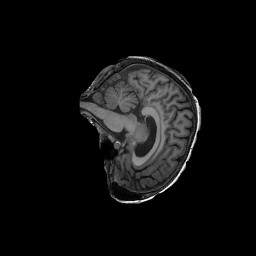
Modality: T1w
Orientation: sagittal
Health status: ill
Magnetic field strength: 3 T